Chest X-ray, PA view. Patient: 25 years old, sex M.
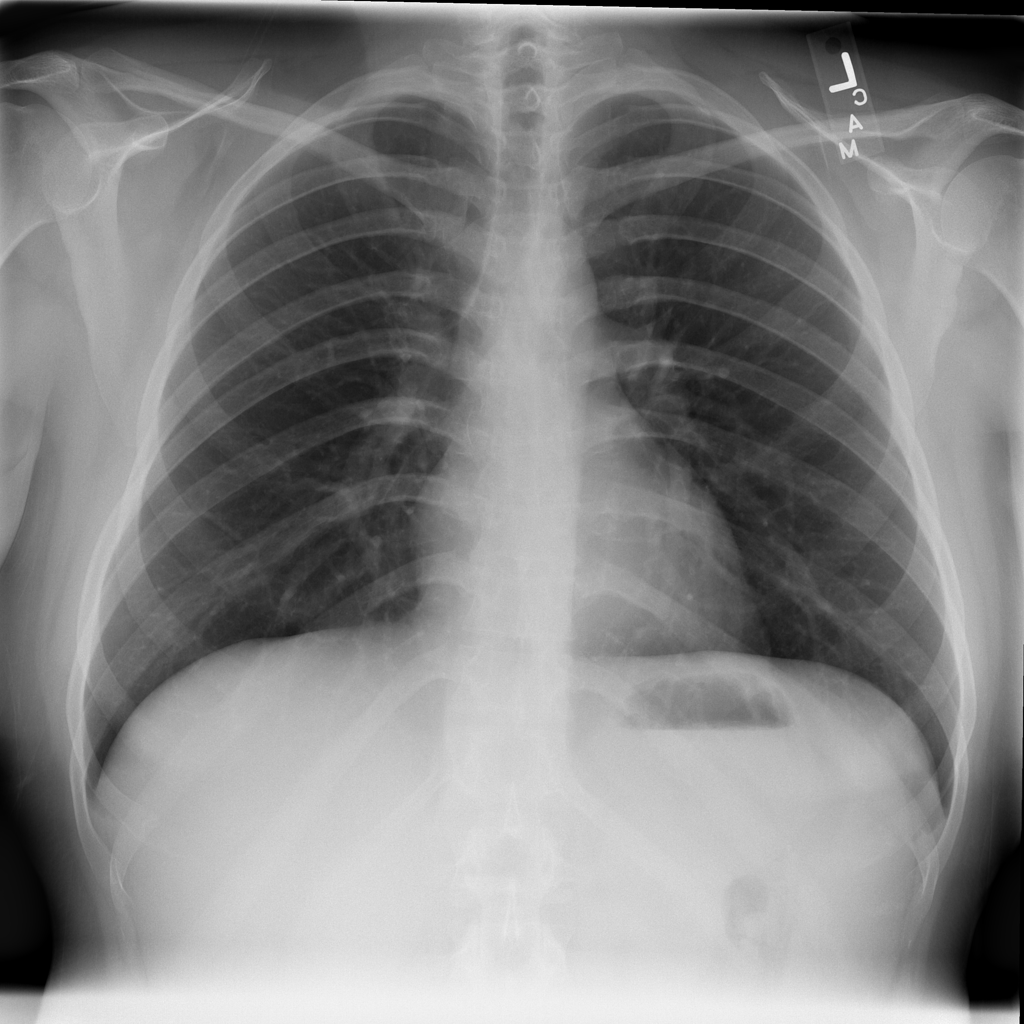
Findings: No Finding